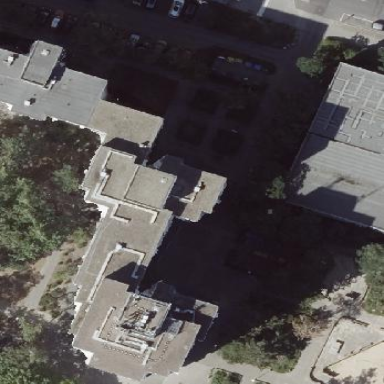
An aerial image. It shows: Flat-roofed apartment building.